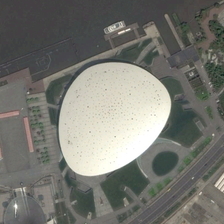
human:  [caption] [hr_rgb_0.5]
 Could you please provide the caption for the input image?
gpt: an almost circle white center building is between a river and a road .

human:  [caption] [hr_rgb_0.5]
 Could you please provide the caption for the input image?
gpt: an almost circle white center building is between a river and a road .

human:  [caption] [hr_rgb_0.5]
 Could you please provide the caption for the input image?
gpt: an almost circle white center building is between a river and a road .

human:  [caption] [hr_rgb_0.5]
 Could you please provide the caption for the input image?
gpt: an almost circle white center building is between a river and a road .

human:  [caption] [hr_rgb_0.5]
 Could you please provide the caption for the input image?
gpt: an almost circle white center building is between a river and a road .